Question: So, im successfully looping through a dictionary of JSON data, for anything that has a single value as such:
'''
var jsonData = ((TextBox)e.Item.FindControl("txtMessage")).Text;
var js = new JavaScriptSerializer();
var obj = js.Deserialize<dynamic>(jsonData);
foreach (KeyValuePair<string,object> item in obj)
{
var key = item.Key;
var value = item.Value;
if (key == "PercentageMatch")
{
((Label) e.Item.FindControl("lblMatchedPercent")).Text =
value.ToString();
}
}
'''
I know need to add some additional code to read in the values of AKA's, which I know is more than up value, sometimes 10.
So, my code would look something similar to this:
'''
var jsonData = ((TextBox)e.Item.FindControl("txtMessage")).Text;
var js = new JavaScriptSerializer();
var obj = js.Deserialize<dynamic>(jsonData);
foreach (KeyValuePair<string,object> item in obj)
{
var key = item.Key;
var value = item.Value;
if (key == "PercentageMatch")
{
((Label) e.Item.FindControl("lblMatchedPercent")).Text =
value.ToString();
}
if (key == "MatchedPerson")
{
foreach (KeyValuePair<string,object> aka in item)
{
}
}
}
'''
but this isn't obviously correct.

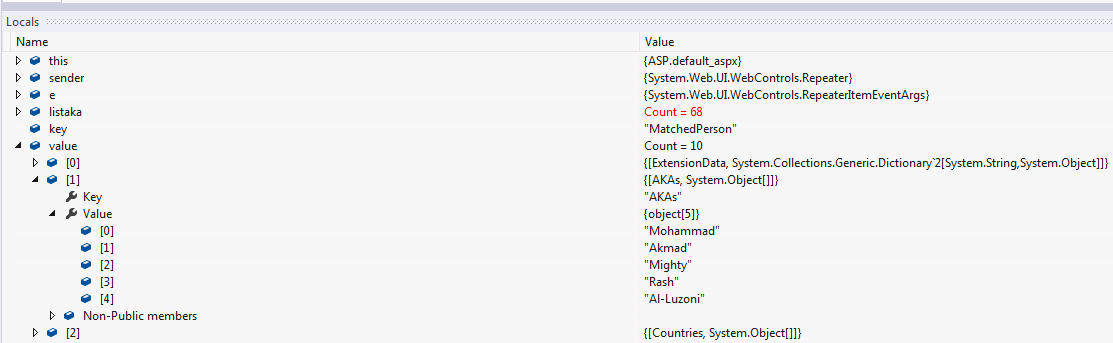
Answer: I assume the value is supposed to be another dictionary, so you can do something like:
'''
foreach(var aka in (IEnumerable<KeyValuePair<string, object>>)value)
{
}
'''
also note that looping through the pairs of a dictionary and matching on key is inefficient, you could use 'TryGetValue' instead:
'''
object person;
if(obj.TryGetValue("MatchedPerson", out person))
{
foreach(var aka in (IEnumerable<KeyValuePair<string, object>>)person);
}
'''